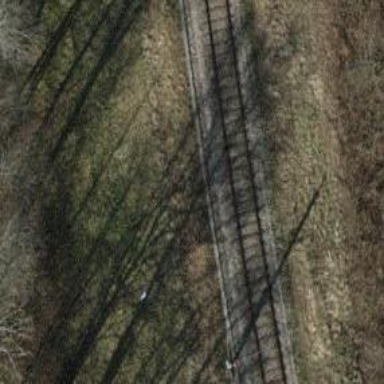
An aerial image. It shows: Single-track railway with electrified contact lines.